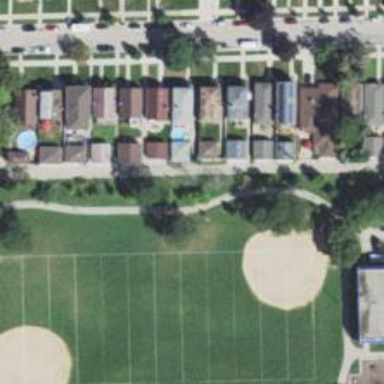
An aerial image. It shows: Baseball pitch for leisure and sports activities.